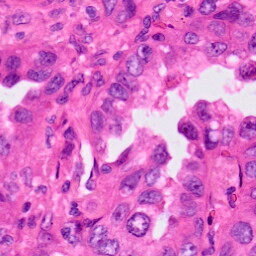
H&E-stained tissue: Lung